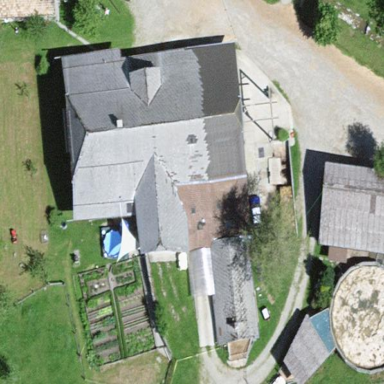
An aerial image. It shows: Farm building.